Question: In Delphi XE2 or XE3, How can I make a list box similar to Outlook 2013 list of emails ?
or is the list in Outlook 2013 something else ?
how can I achieve a similar one in Delphi XE2 or XE3 ?
Thanks

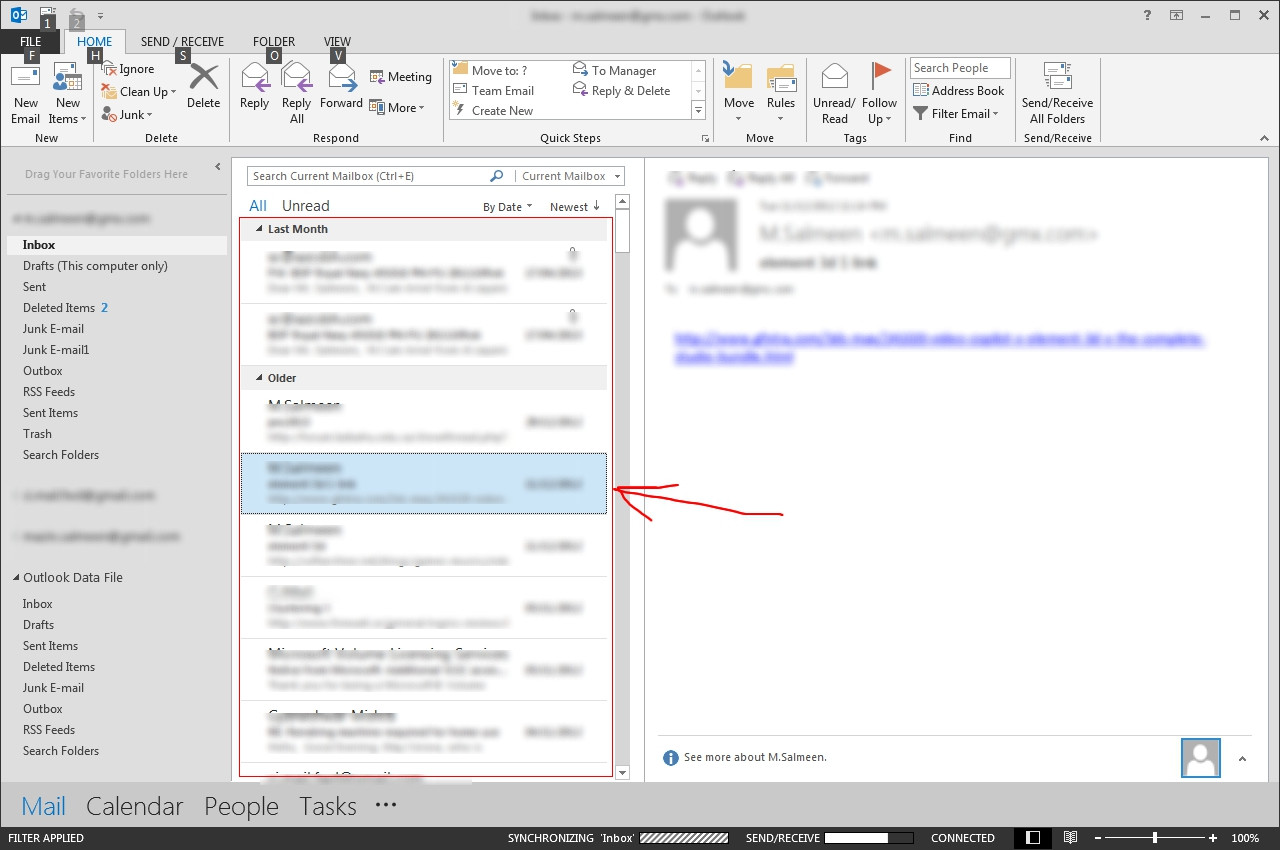
Answer: You can do something similar with a 'TListView' and 'ListGroups'. There's an example of using the 'ListGroups' in the <URL>. It doesn't give you the image you're looking for, but it demonstrates using them, and you should be able to take it from there.
(Note the code below is not a direct copy/paste of the code from that link, as that code has errors and omissions. I've corrected, compiled, and run it first to fix those before posting it here.)
Drop a TListView and TImageList on a new VCL forms application. Change the name of the 'TImageList' to 'DigitsLetters', and then add the following code to the form (create the 'FormCreate' and 'FormDestroy' in the Object Inspector as usual, and paste the code into the event handlers, and just add the declaration of 'GetImageFromAscii' to the 'private' section of the form declaration):
'''
procedure TForm1.FormCreate(Sender: TObject);
var
Group: TListGroup;
ListItem: TListItem;
Image: TBitmap;
c: Char;
begin
{ align the list view to the form }
ListView1.Align := alClient;
{ center and stretch the form to fit the screen }
Self.Position := poScreenCenter;
Self.Height := 600;
Self.Width := 800;
{
change the view style of the list view
such that the icons are displayed
}
ListView1.ViewStyle := vsIcon;
{ enable group view }
ListView1.GroupView := True;
{ create a 32 by 32 image list }
DigitsLetters := TImageList.CreateSize(32, 32);
{
generate the DigitsLetters image list with the digits,
the small letters and the capital letters
}
GetImagesFromASCII('0', '9');
GetImagesFromASCII('a', 'z');
GetImagesFromASCII('A', 'Z');
{
add an empty image to the list
used to emphasize the top and bottom descriptions
of the digits group
}
Image := TBitmap.Create;
Image.Height := 32;
Image.Width := 32;
DigitsLetters.Add(Image, nil);
Image.Destroy;
{ create a title image for the small letters category }
Image := TBitmap.Create;
Image.Height := 32;
Image.Width := 32;
Image.Canvas.Brush.Color := clYellow;
Image.Canvas.FloodFill(0, 0, clYellow, fsBorder);
Image.Canvas.Font.Name := 'Times New Roman';
Image.Canvas.Font.Size := 14;
Image.Canvas.Font.Color := clRed;
Image.Canvas.TextOut(3, 5, 'a..z');
DigitsLetters.Add(Image, nil);
Image.Destroy;
{ create a title image for the capital letters category }
Image := TBitmap.Create;
Image.Height := 32;
Image.Width := 32;
Image.Canvas.Brush.Color := clYellow;
Image.Canvas.FloodFill(0, 0, clYellow, fsBorder);
Image.Canvas.Font.Name := 'Times New Roman';
Image.Canvas.Font.Size := 13;
Image.Canvas.Font.Color := clRed;
Image.Canvas.TextOut(2, 5, 'A..Z');
DigitsLetters.Add(Image, nil);
Image.Destroy;
{ associate the image list with the list view }
ListView1.LargeImages := DigitsLetters;
ListView1.GroupHeaderImages := DigitsLetters;
{ set up the digits group }
Group := ListView1.Groups.Add;
Group.State := [lgsNormal, lgsCollapsible];
Group.Header := 'Digits';
Group.HeaderAlign := taCenter;
Group.Footer := 'End of the Digits category';
Group.FooterAlign := taCenter;
Group.Subtitle := 'The digits from 0 to 9';
{
use the empty image as the title image
to emphasize the top and bottom descriptions
}
Group.TitleImage := DigitsLetters.Count - 3;
{ create the actual items in the digits group }
for c := '0' to '9' do
begin
// add a new item to the list view
ListItem := ListView1.Items.Add;
// ...customize it
ListItem.Caption := c + ' digit';
ListItem.ImageIndex := Ord(c) - Ord('0');
// ...and associate it with the digits group
ListItem.GroupID := Group.GroupID;
end;
{ set up the small letters group }
Group := ListView1.Groups.Add;
Group.State := [lgsNormal, lgsCollapsible];
Group.Header := 'Small Letters';
Group.HeaderAlign := taRightJustify;
Group.Footer := 'End of the Small Letters category';
Group.FooterAlign := taLeftJustify;
Group.Subtitle := 'The small letters from ''a'' to ''z''';
Group.TitleImage := DigitsLetters.Count - 2;
{ create the actual items in the small letters group }
for c := 'a' to 'z' do
begin
// add a new item to the list view
ListItem := ListView1.Items.Add;
// ...customize it
ListItem.Caption := 'letter ' + c;
ListItem.ImageIndex := Ord(c) - Ord('a') + 10;
// ...and associate it with the small letters group
ListItem.GroupID := Group.GroupID;
end;
{
to see how the NextGroupID property can be used,
the following lines of code show how an item can be associated
with a group ID, prior to creating the group
}
{ create the actual items in the capital letters group }
for c := 'A' to 'Z' do
begin
// add a new item to the list view
ListItem := ListView1.Items.Add;
// ...customize it
ListItem.Caption := 'letter ' + c;
ListItem.ImageIndex := Ord(c) - Ord('A') + 36;
// ...and associate it with the capital letters group
ListItem.GroupID := ListView1.Groups.NextGroupID;
end;
{ set up the capital letters group }
Group := ListView1.Groups.Add;
Group.State := [lgsNormal, lgsCollapsible];
Group.Header := 'Capital Letters';
Group.HeaderAlign := taRightJustify;
Group.Footer := 'End of the Capital Letters category';
Group.FooterAlign := taLeftJustify;
Group.Subtitle := 'The capital letters from ''A'' to ''Z''';
Group.TitleImage := DigitsLetters.Count - 1;
end;
procedure TForm1.FormDestroy(Sender: TObject);
begin
{ remove the image list from memory }
DigitsLetters.Destroy;
end;
{
Generates a series of images for the characters
starting with ASCII code First and ending with Last.
All images are added to the DigitsLetters variable.
}
procedure TForm1.GetImagesFromASCII(First, Last: Char);
var
Image: TBitmap;
c: Char;
begin
for c := First to Last do
begin
Image := TBitmap.Create;
Image.Height := 32;
Image.Width := 32;
Image.Canvas.Font.Name := 'Times New Roman';
Image.Canvas.Font.Size := 22;
Image.Canvas.TextOut((Image.Width - Image.Canvas.TextWidth(c)) div 2, 0, c);
DigitsLetters.Add(Image, nil);
Image.Destroy;
end;
end;
'''
Results (shown with the 'Digits' and 'Small Letters' groups collapsed):